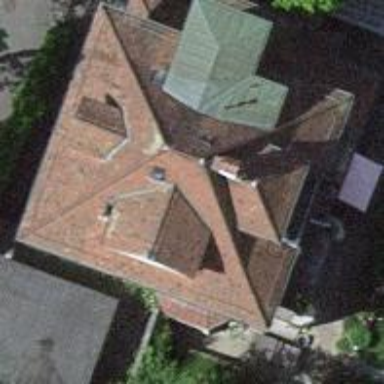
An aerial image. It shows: Apartment building with hipped roof.